Aerial crown-view tile of a tropical tree (Barro Colorado Island, Panama), acquired 20250217:
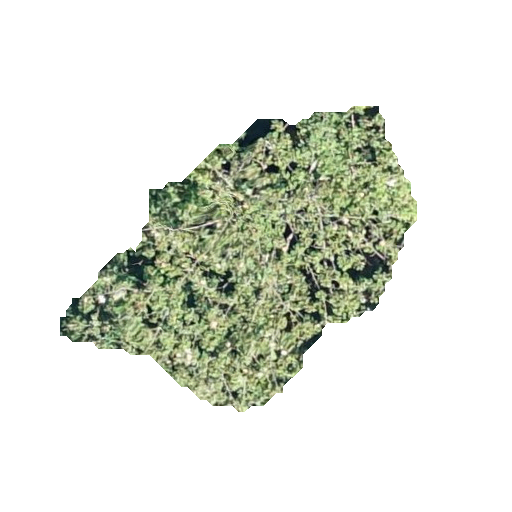
Species: Ochroma pyramidale
GBIF accepted scientific name: Ochroma pyramidale
Crown area: 93.0 m²